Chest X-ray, PA view. Patient: 70 years old, sex M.
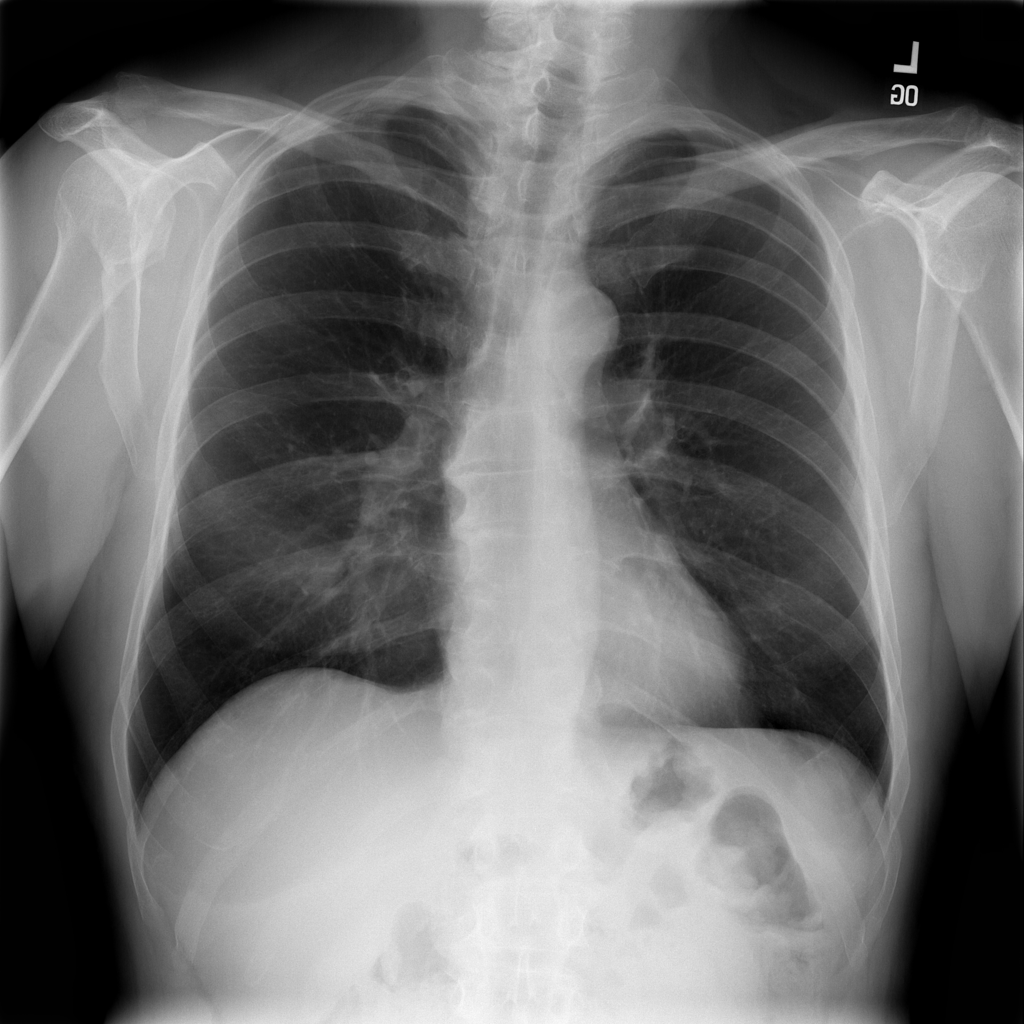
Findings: No Finding